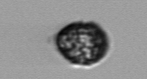
Label: Dinophyceae